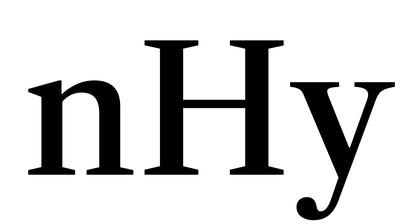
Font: LibreCaslonText_Medium